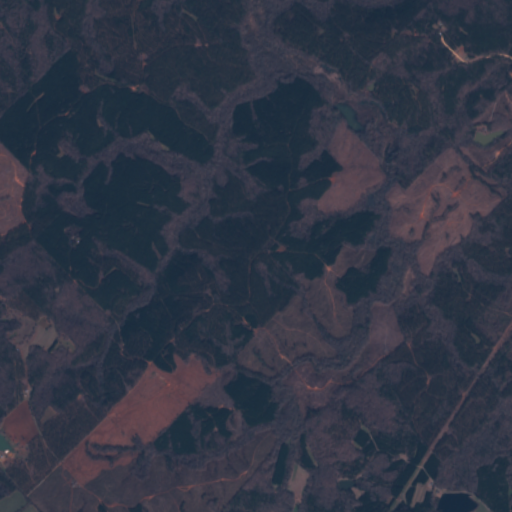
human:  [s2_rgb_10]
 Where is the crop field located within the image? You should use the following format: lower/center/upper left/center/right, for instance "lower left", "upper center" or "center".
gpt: The crop field is located in the lower left of the image.
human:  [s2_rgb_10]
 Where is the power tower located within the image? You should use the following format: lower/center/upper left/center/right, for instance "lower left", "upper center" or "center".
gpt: The power tower is located in the lower right of the image.
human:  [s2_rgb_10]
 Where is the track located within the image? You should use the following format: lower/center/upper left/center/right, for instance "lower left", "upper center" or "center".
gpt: There is no track in the image.